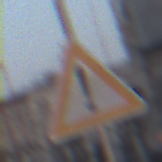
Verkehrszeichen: Gefahrenstelle
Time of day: SunriseSunset
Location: Outdoor (Urban)
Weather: Clear
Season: NotSpecified
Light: Natural